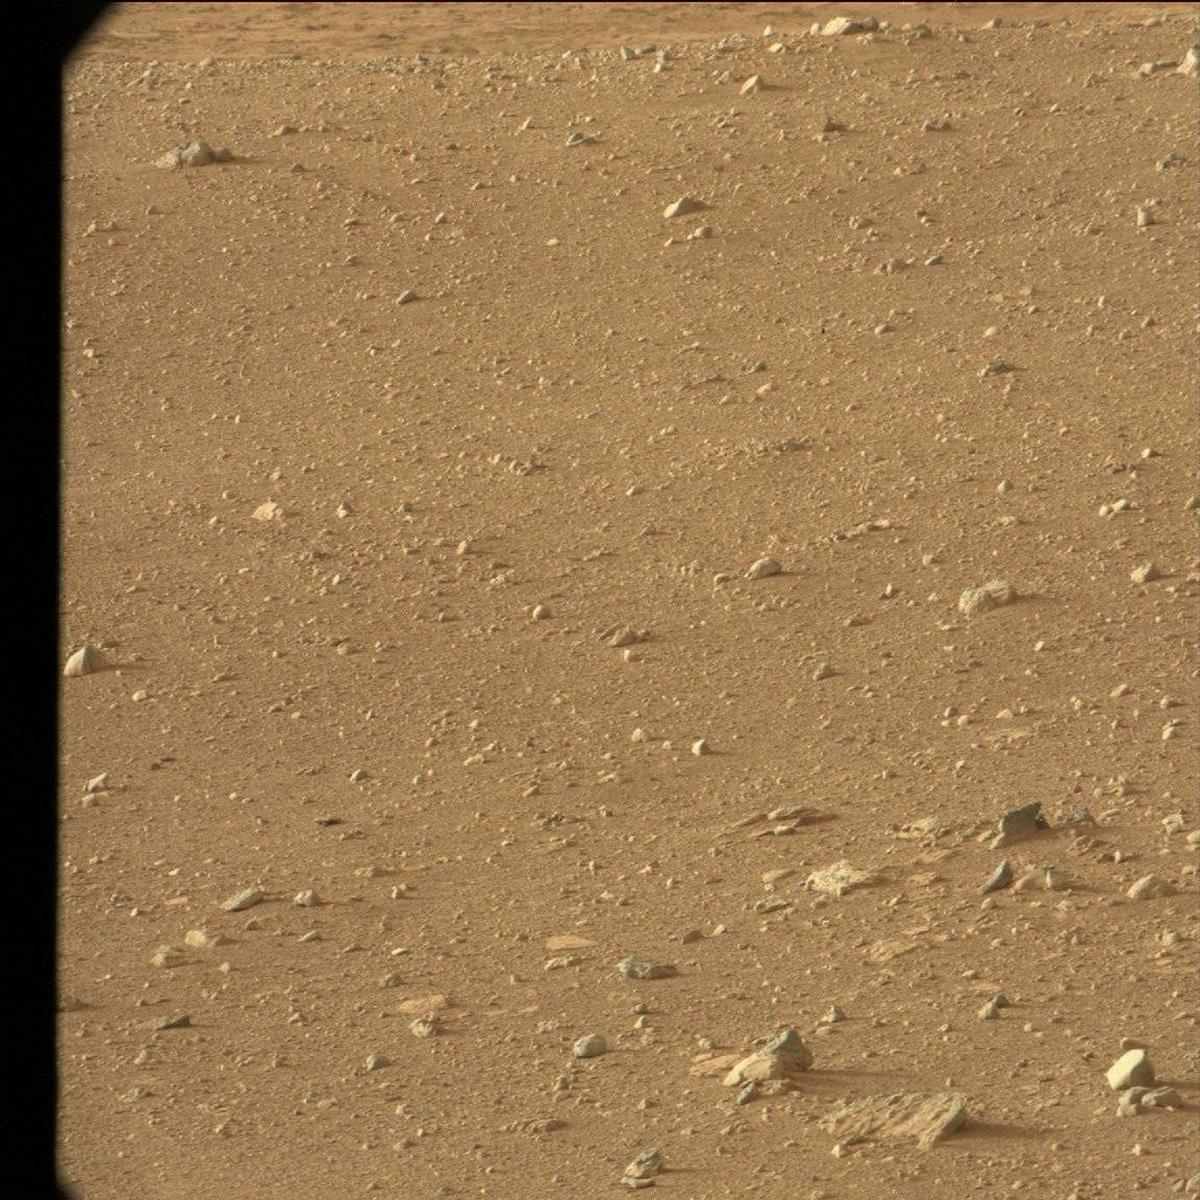
Terrain classes present: Bedrock, Rock, Sand / Soil